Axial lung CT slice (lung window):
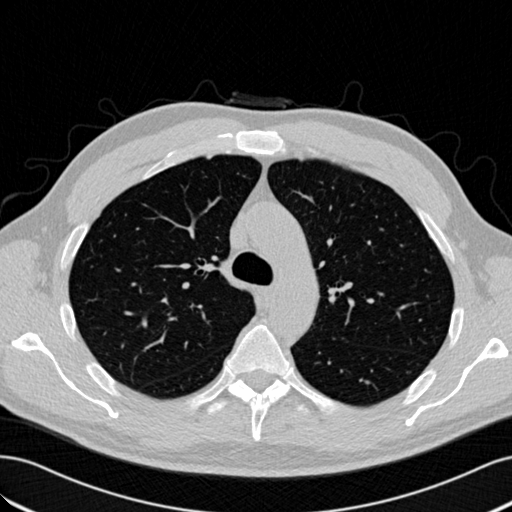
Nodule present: no